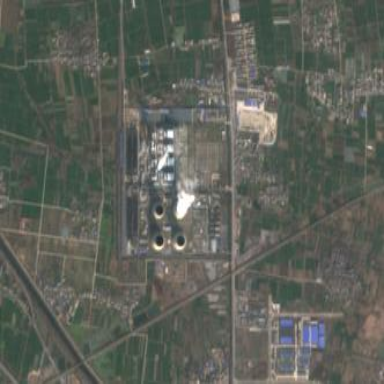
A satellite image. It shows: Industrial area with coal-powered plant.